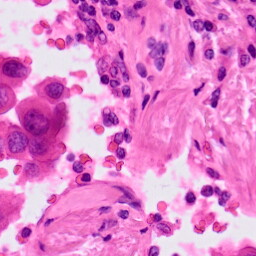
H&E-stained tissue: Lung